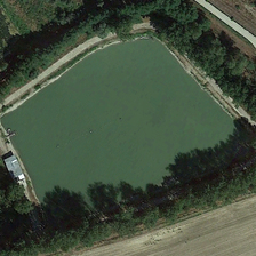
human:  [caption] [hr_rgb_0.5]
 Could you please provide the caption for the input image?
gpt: The lake is surrounded by trees.

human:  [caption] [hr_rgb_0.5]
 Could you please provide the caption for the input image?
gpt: There is a lake in front of the grey roof.

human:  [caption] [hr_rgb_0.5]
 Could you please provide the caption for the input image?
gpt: In front of the gray roof is the lake.

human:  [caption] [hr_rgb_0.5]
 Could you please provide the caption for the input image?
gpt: Four lakes are surrounded by trees.

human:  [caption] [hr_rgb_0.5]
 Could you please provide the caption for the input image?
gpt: There is a lake in front of the gray roof.